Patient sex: M
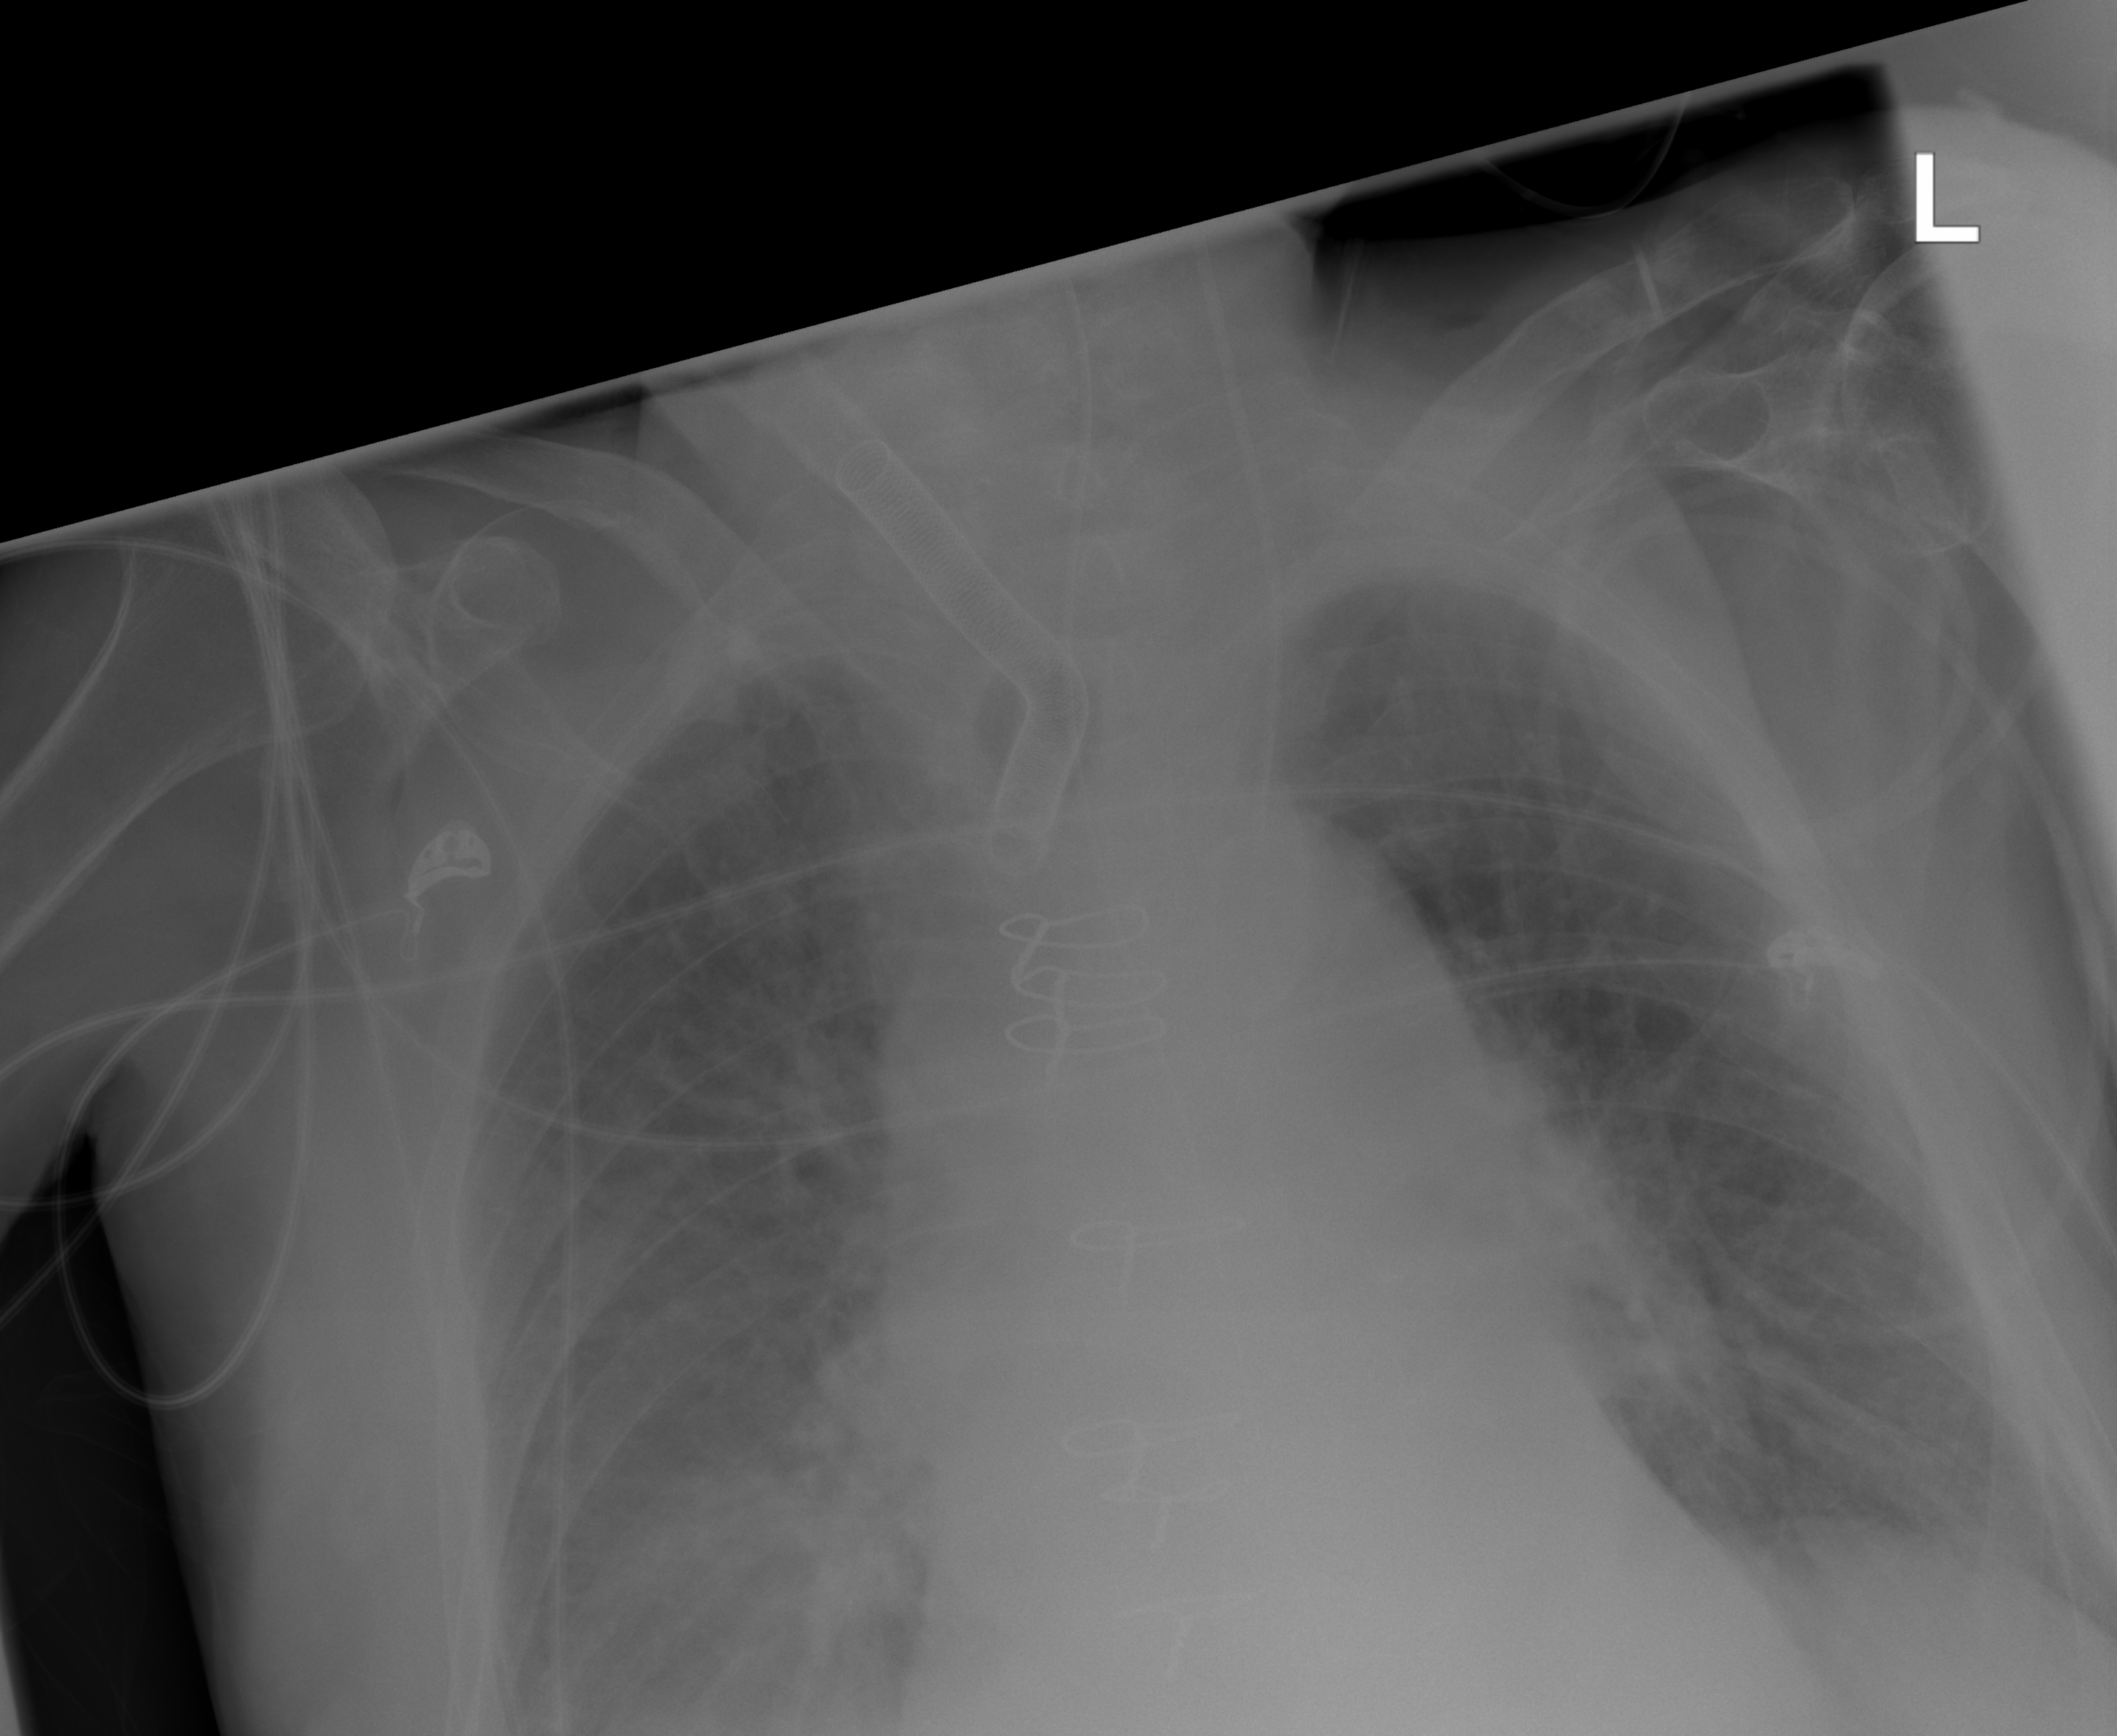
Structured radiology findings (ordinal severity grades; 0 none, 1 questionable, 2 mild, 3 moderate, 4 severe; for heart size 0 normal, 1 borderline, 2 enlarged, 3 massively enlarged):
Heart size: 2
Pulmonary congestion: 3
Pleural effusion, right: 3
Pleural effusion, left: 2
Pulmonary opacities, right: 3
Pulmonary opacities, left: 2
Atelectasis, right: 2
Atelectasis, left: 2